Question: I simply want to have a static table View with items in it. I used Xcode 4.2 with storyboard for this task. So I created a TableView with a tableViewController (subclass UITableViewController). I defined the content as "Static Cells" and style "Grouped".
After that I put some lables and all those objects I want to have in those cells. I created Outlets in the tableViewController:
'''
#import <UIKit/UIKit.h>
@interface tableviewcontroller : UITableViewController
@property (weak, nonatomic) IBOutlet UILabel *label1;
@property (weak, nonatomic) IBOutlet UILabel *label2;
@property (weak, nonatomic) IBOutlet UISegmentedControl *segmented;
@property (weak, nonatomic) IBOutlet UIImageView *imageview;
@property (weak, nonatomic) IBOutlet UITextView *text;
@end
'''
put some content in the cell-label:
'''
- (void)viewDidLoad
{
[super viewDidLoad];
self.label1.text = @"This is a title";
self.label2.text = @"Annika";
self.imageview.image = [UIImage imageNamed: @"picture.jpg"];
}
'''
After build and run, it doesn't show me any of the elements... what did I do wrong?
Left: In storyboard, right: In the simulator.

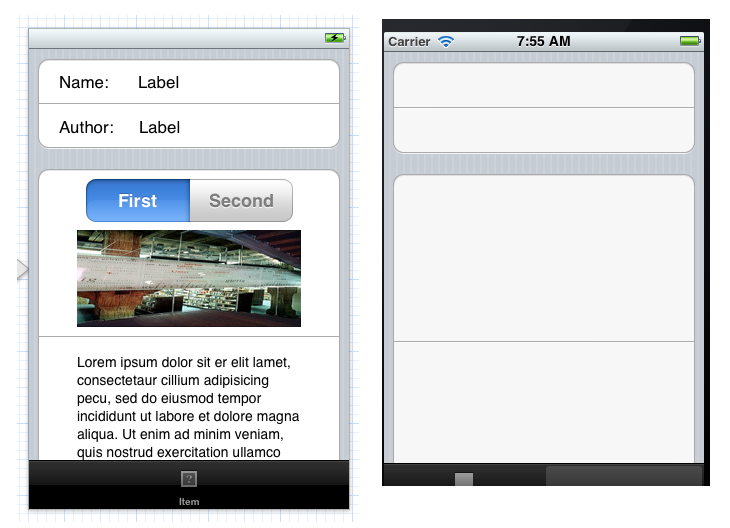
Answer: For static table views, you must not implement any of the datasource methods. The base implementation of UITableViewController has its own versions of these methods which return the appropriate content by reading the storyboard file. The methods are those which provide the table content, e.g. numberOfRows, numberOfSections, heightForRow, cellForRow and so forth.
In your case, you'd implemented 'tableView:cellForRowAtIndexPath:' and returned empty cells each time. This meant the size of your cells was correct, but the content was gone.
Also, none of the outlets to content in your static table view will be set until '[super viewWillAppear:animated]' has been called. They will still be nil at viewDidLoad, where you are calling them from, because the table view hasn't asked for any of it's content at that point.